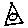
Label: triangle